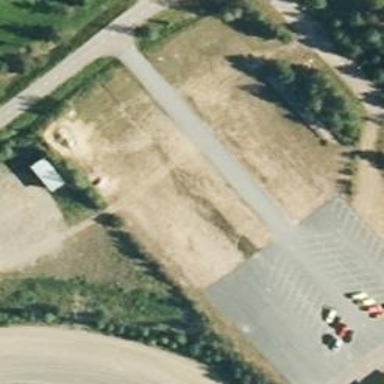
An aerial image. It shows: Unpaved surface parking area.